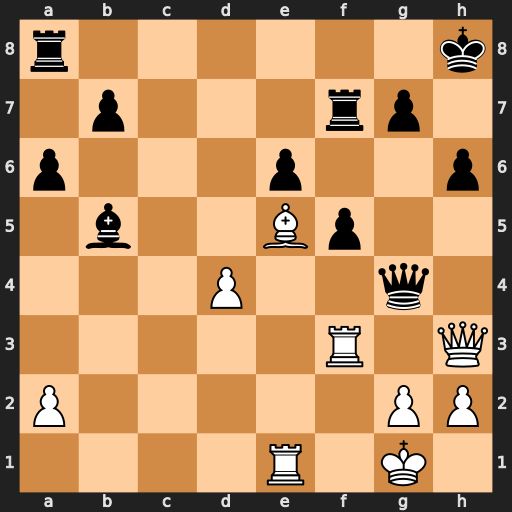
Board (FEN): r6k/1p3rp1/p3p2p/1b2Bp2/3P2q1/5R1Q/P5PP/4R1K1
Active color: w
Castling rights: -
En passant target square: -
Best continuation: Qxg4 fxg4 Rxf7